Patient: sex M, age 62
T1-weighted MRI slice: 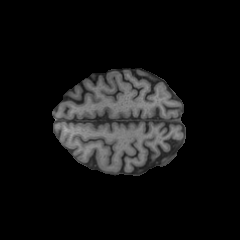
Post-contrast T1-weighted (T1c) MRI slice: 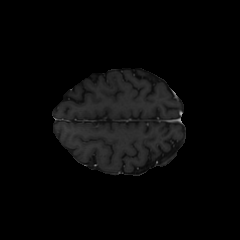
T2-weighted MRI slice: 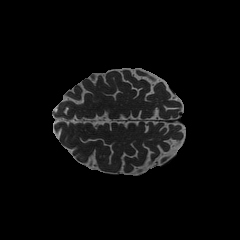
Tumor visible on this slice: no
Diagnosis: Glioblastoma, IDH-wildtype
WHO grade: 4